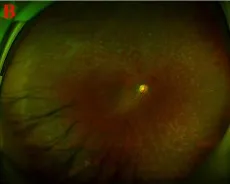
(A-C) Ultra-wide-angle fundus photographs of the right eye from 1, 2, and 5 months post-treatment. White sheathing of the vessels alleviated first, and supratemporal hemorrhage resolved at 5 months later.
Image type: ophthalmic_imaging (fundus_photograph)